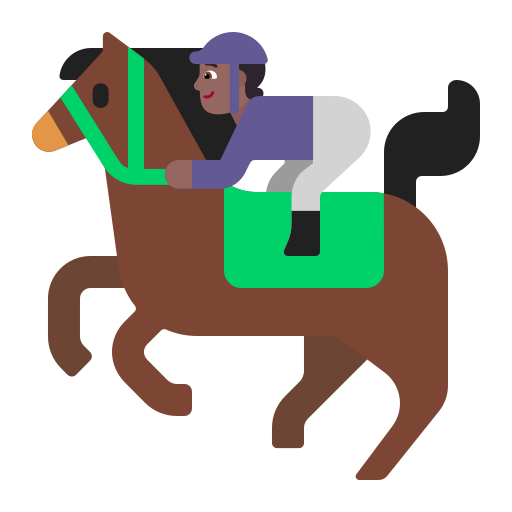
horse racing flat  dark